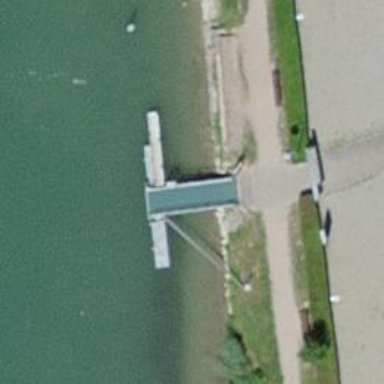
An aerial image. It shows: Man-made pier.